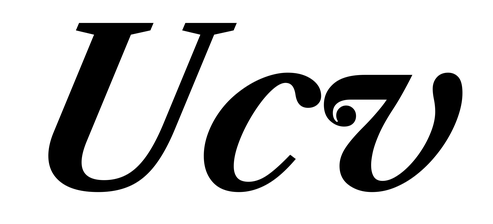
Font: LibreCaslonText-Italic_Bold_Italic